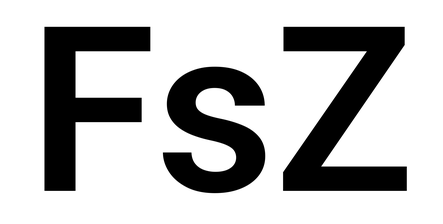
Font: Roboto_SemiBold